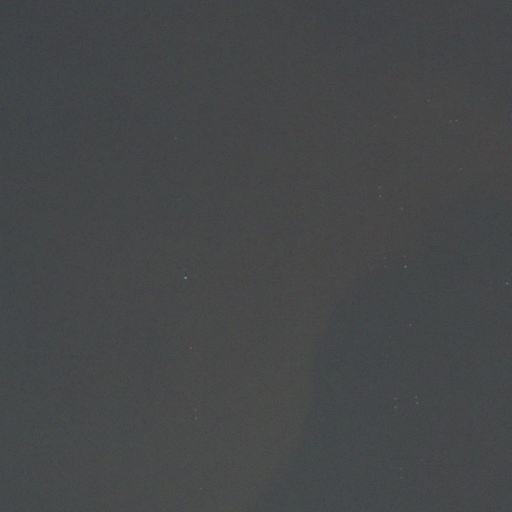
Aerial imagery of bar in Florida named Pelican Reef containing only open water